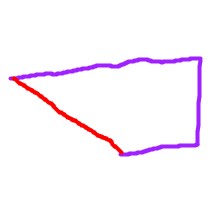
Shape: trapezoid